Field crop: tomato
Growth stage: 2
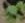
Species: solanum